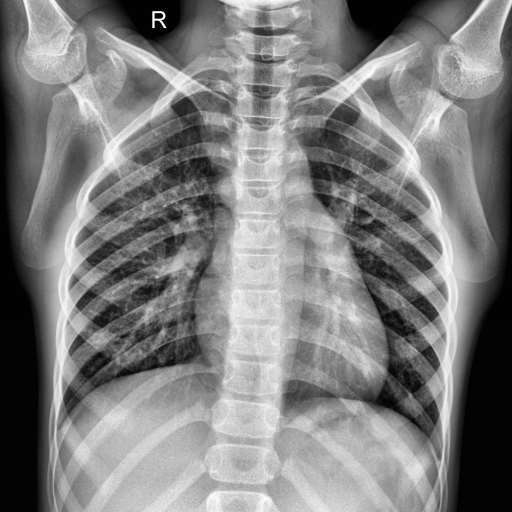
Finding: NORMAL